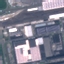
Label: Industrial